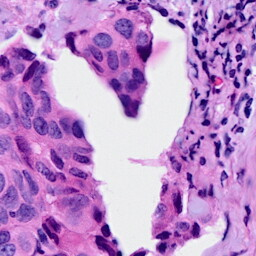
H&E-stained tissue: Breast